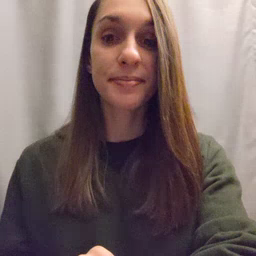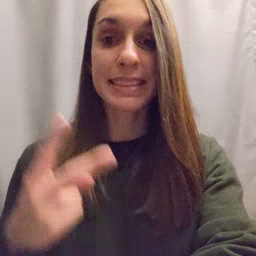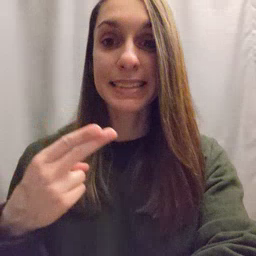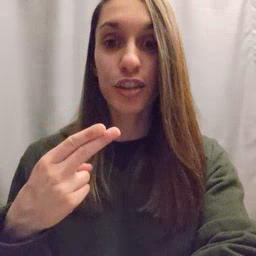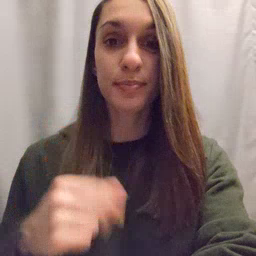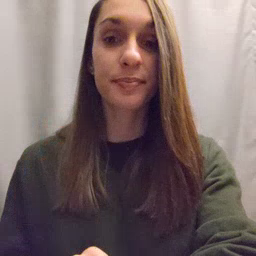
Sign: scissors